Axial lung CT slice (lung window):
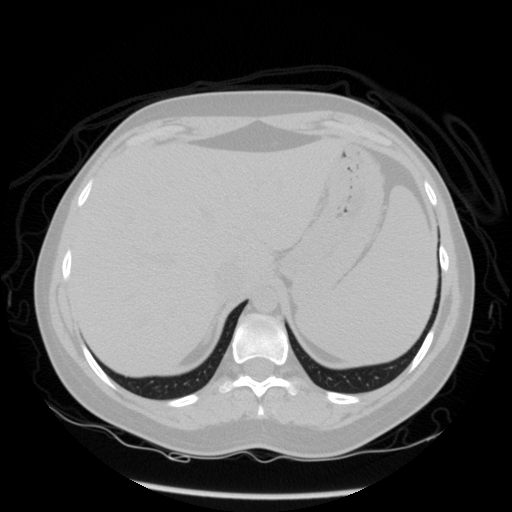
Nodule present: no